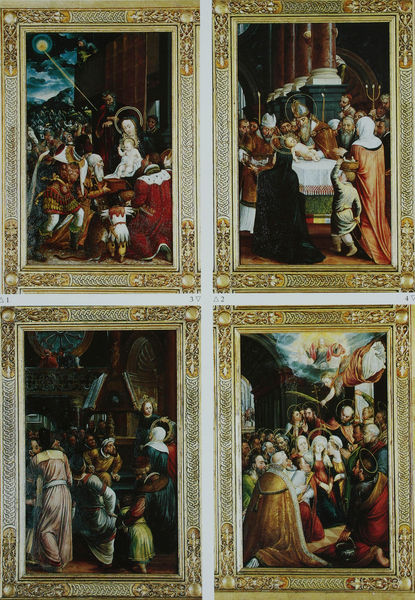
Titel: Hochaltar, Zweite Wandlung, rechter Flügel
Künstler: Hans Mielich
Standort: Ingolstadt
Institution: Liebfrauenmünster
Schlagwörter: blau, flügel, gemälde, gott, himmel, mann, umhang, wolken, frauen, grün, menschen, braun, bunt, frau, licht, marmor, männer, nacht, orange, schwarz, säule, säulen, tisch, weiss, gebäude, gürtel, haus, rot, leute, muster, gericht, wand, bibel, geschichte, kleidung, pelz, rahmen, goldrahmen, öl, natur, zweige, kirche, sonne, boden, gold, mantel, kind, rosa, kinder, engel, bilder, bilderrahmen, baby, könig, wandgemälde, kerze, leuchter, vier, religion, stern, knien, nonne, strahl, reihe, nerz, beten, kranz, altar, hochaltar, rom, kerzenhalter, kerzenleuchter, palmzweige, serie, heiligenschein, pfarrer, nimbus, christus, jesus, jesus christus, christlich, fabel, mythos, mittelalter, knieen, mönch, bischöfe, geistliche, mitra, mönche, auffahrt, könige, tempel, heilige, opfer, kirchlich, anbeten, verehrung, heilig, taufe, maria, madonna, anbetung, glauben, mutter gottes, szenen, altarbild, himmelfahrt, legende, geburt, krippe, erlöser, motive, heiligenbild, weihnachten, gottesmutter, jesuskind, stifter, juden, flügelaltar, zyklus, nonnen, darbringung, beschneidung, messias, simeon, balthasar, anbetung der könige, gottessohn, sohn gottes, gleichnis, unsere liebe frau, heilige maria, christkind, mite, frvier, anbetutn, christkönig, heilland, erretter, jesus von nazaret, bibelstellen, gottesgebärerin, maria von nazaret